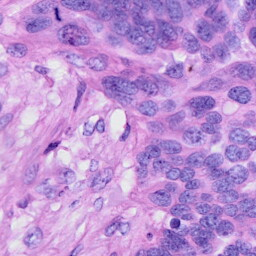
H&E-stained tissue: Ovarian